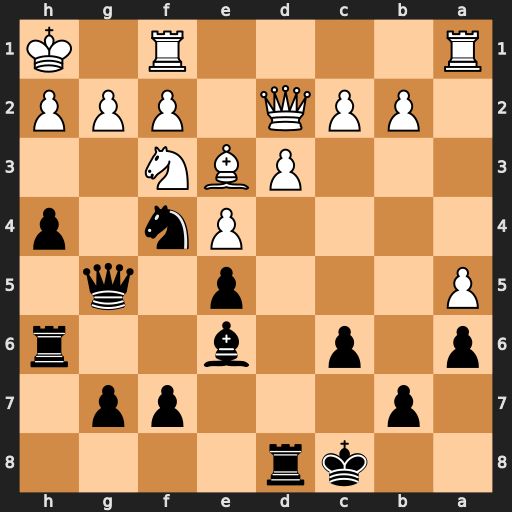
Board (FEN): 2kr4/1p3pp1/p1p1b2r/P3p1q1/4Pn1p/3PBN2/1PPQ1PPP/R4R1K
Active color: b
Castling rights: -
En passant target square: -
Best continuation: Qxg2#